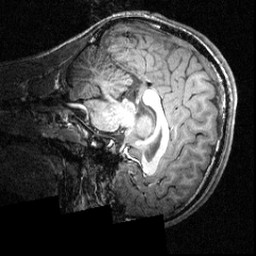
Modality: T1w
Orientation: sagittal
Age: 18
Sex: male
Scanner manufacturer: siemens
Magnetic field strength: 3.951 T
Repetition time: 1.5 s
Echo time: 0.00335 s